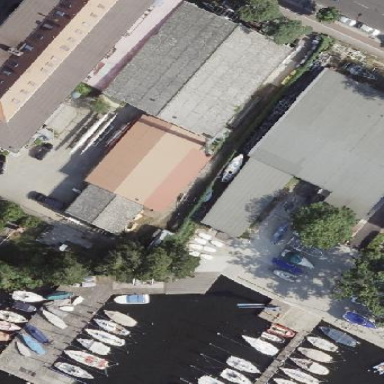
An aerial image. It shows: Boathouse.